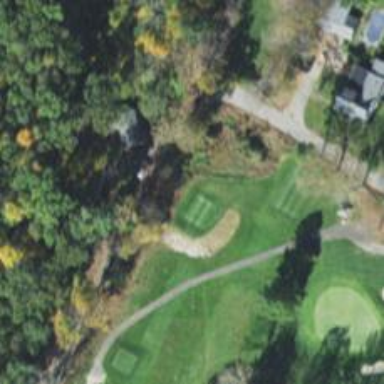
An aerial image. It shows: Golf tee.